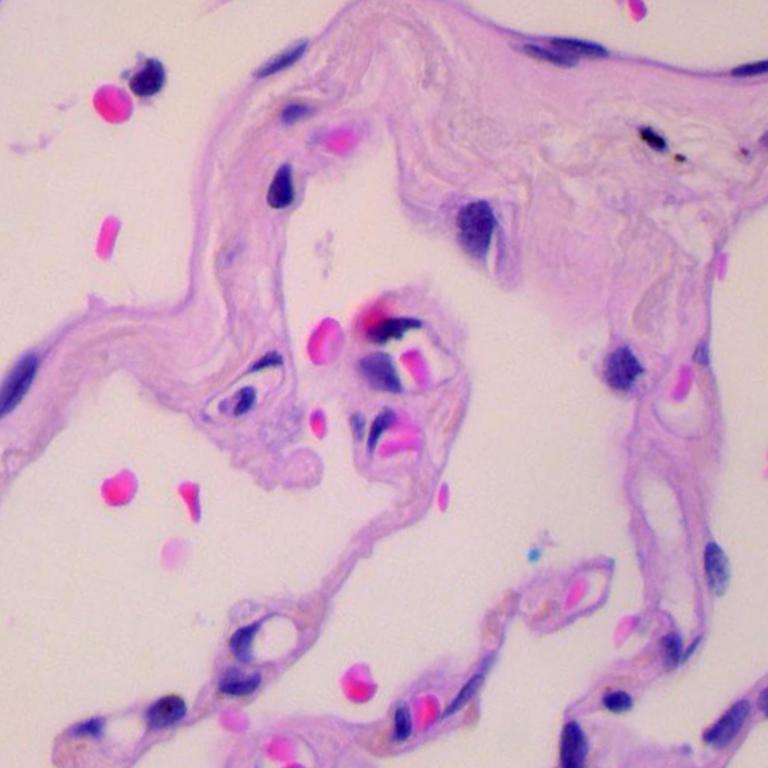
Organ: lung
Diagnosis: benign